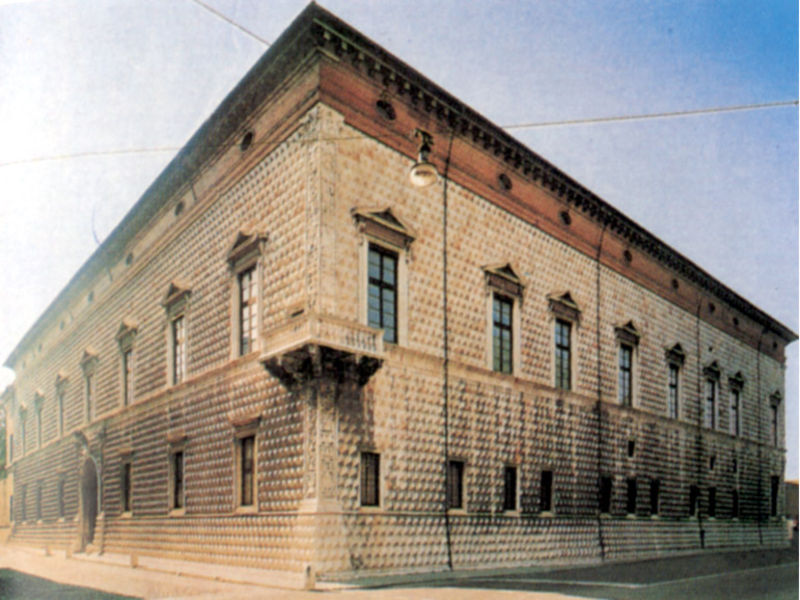
Titel: Palazzo dei Diamanti (Fassade)
Künstler: Biagio Rossetti
Standort: Ferrara
Institution: Palazzo dei Diamanti
Schlagwörter: blau, himmel, schatten, wolken, stadt, fenster, glas, lampe, laterne, licht, strasse, tür, dach, gebäude, haus, rot, weg, architektur, renaissance, rosa, rund, balkon, ecke, bogen, fassade, fassaden, italien, perspektive, giebel, türe, stufen, foto, fotografie, eingang, erker, sprossen, palast, palazzo, kreuzung, zentralperspektive, gehweg, photo, fries, portal, rustika, gesims, sandstein, mauern, straßenlampe, florenz, geschosse, kulisse, muscheln, tur, flachdach, stromleitung, gesimse, obergeschoss, mantua, straßenbeleuchtung, steinbau, diamant, salamanca, tür#, strozzi, diamantiert